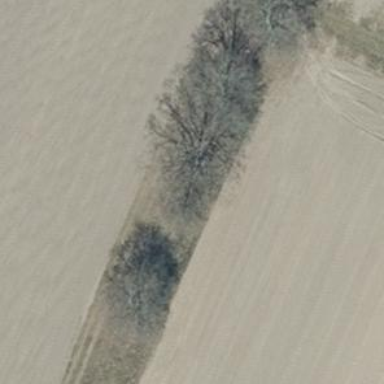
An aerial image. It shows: Row of deciduous broadleaved trees.